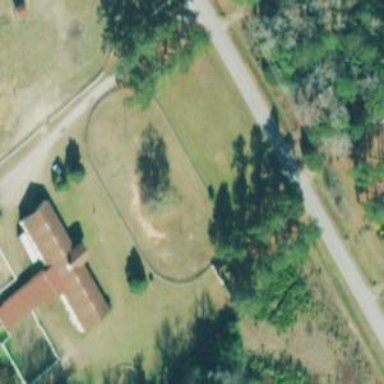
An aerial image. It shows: Equestrian pitch for leisure land use.